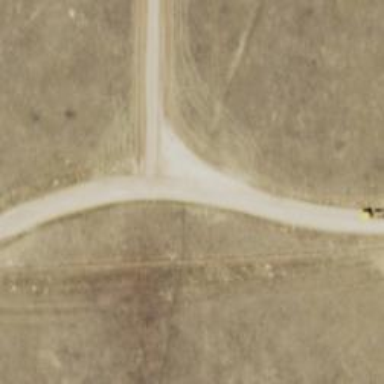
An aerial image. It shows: Road designated for service vehicles specifically for accessing wind farm.